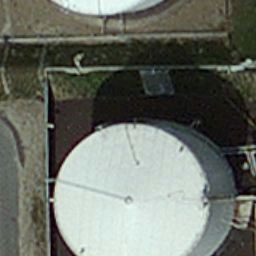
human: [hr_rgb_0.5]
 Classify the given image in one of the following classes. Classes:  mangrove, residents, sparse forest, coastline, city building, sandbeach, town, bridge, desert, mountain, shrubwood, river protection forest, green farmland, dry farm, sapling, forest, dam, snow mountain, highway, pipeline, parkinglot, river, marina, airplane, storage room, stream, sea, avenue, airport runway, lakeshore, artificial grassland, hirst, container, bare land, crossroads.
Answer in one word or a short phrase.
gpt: storage room